Question: I have managed to set up the python interpreter of my pydev installation to the one in my virtualenv folder following this steps:
1. MyProject -> Properties -> PyDev - Interpreter/Grammar
2. Click on "Click here to configure an interpreter not listed"
3. In the section "Python Interpreters" -> new -> Browse -> Select my virtualenv interpreter
4. Select the new interpreter as the default one clicking in the up button with the interpreter selected.
Yei! everything works nice! but... When I use any library installed via pip, my eclipse shows an error mark in the editor, its very annoying because everything works fine!

I'm thinking of not using PyDev just because of this little detail... Does anyone know a way to solve this?
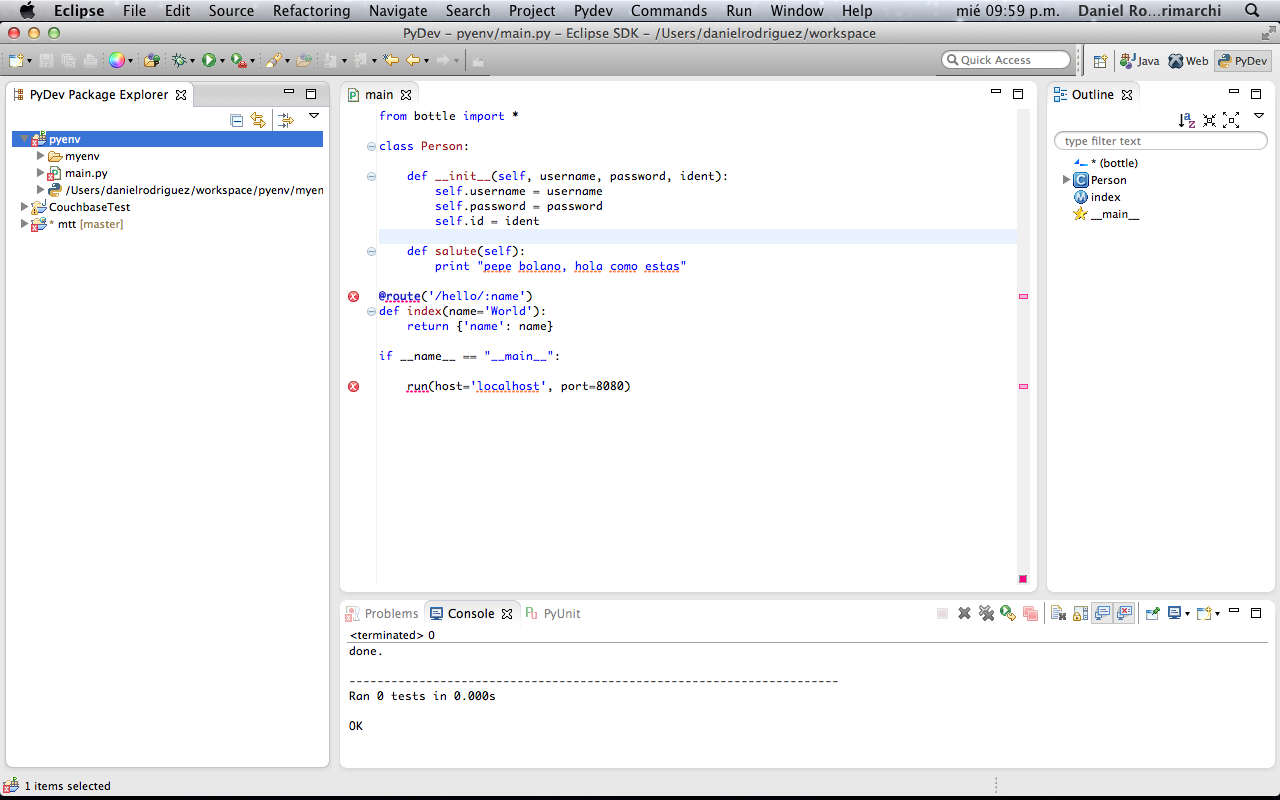
Answer: There's a little tutorial explaining about it at:
<URL>
I believe your problem is explained there... (i.e.: after installing something you must restore your interpreter info).